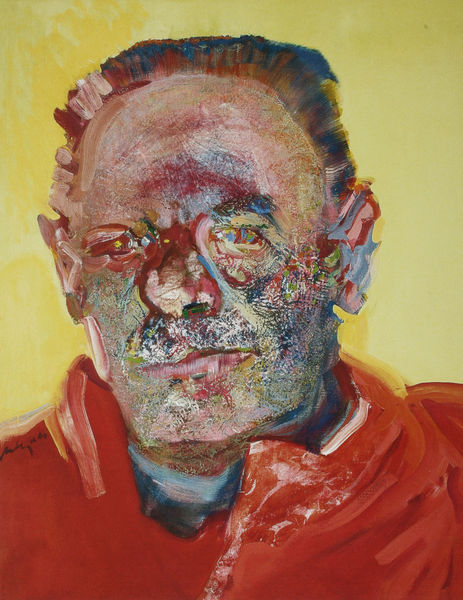
Titel: Gerhard Richter
Künstler: Ulysses Belz
Institution: Privatbesitz
Schlagwörter: blau, mann, schatten, weiß, gelb, grün, bunt, haar, hintergrund, licht, mund, nase, ohr, schwarz, rot, bart, hemd, augen, falten, gesicht, kragen, portrait, porträt, signatur, öl, frontal, lippen, ohren, farbig, abstrakt, modern, farbe, ölgemälde, duktus, ölfarbe, schnauzer, kurze haare, striche, stoppeln, mischung, kokoschka, prisma, warhol, andy warhol, bartstoppeln